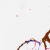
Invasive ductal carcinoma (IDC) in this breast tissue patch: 0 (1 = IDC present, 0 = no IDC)